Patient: sex F, age 57
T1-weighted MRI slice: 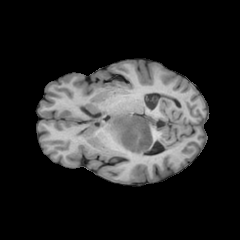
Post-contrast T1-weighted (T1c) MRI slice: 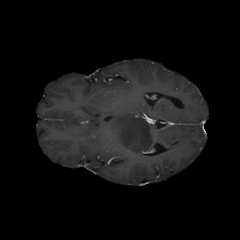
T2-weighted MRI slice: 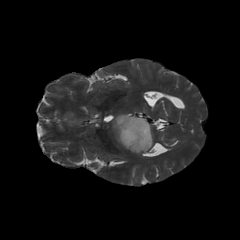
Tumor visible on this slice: yes
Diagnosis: Astrocytoma, IDH-wildtype
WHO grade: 3